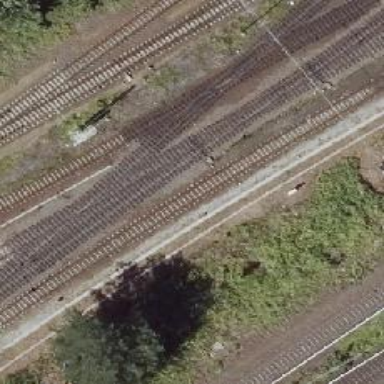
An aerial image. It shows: Railway signal.